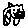
Label: cat